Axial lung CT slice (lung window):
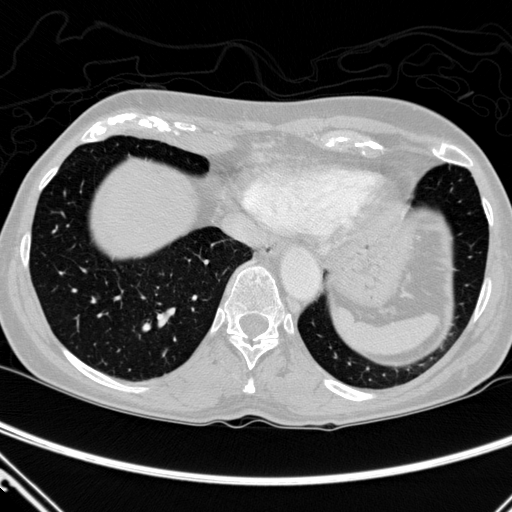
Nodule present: no